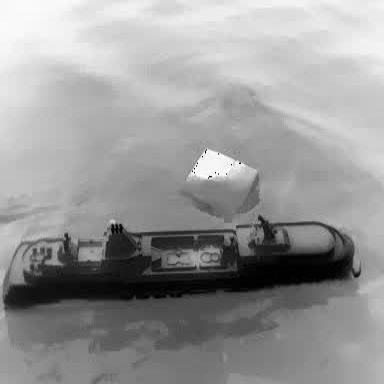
There is a container_ship in the infrared image.